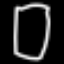
Label: square